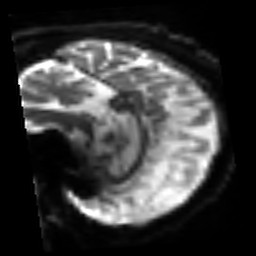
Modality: sbref
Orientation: sagittal
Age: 56
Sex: male
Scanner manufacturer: siemens
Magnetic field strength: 3 T
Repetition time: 3.2 s
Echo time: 0.081 s